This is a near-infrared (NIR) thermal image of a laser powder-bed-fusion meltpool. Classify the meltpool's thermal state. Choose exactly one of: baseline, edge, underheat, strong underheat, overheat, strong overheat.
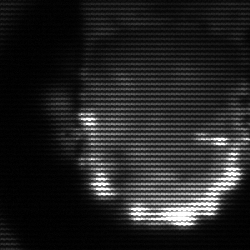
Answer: baseline